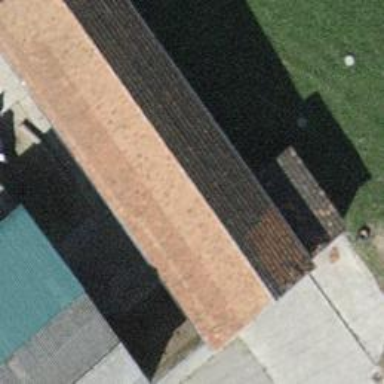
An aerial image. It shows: Shed.